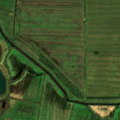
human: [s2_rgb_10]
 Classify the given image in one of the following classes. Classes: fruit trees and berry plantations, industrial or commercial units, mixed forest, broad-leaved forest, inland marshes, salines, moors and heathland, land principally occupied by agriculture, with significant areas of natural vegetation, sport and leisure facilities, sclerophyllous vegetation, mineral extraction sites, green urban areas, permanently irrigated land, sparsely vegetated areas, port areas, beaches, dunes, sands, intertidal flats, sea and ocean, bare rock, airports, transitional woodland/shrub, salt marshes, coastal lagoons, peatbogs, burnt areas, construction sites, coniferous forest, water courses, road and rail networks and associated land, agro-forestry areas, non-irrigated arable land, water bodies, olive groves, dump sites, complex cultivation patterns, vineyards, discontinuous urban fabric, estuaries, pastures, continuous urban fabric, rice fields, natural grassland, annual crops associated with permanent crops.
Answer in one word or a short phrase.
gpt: pastures, water bodies